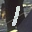
Label: 1